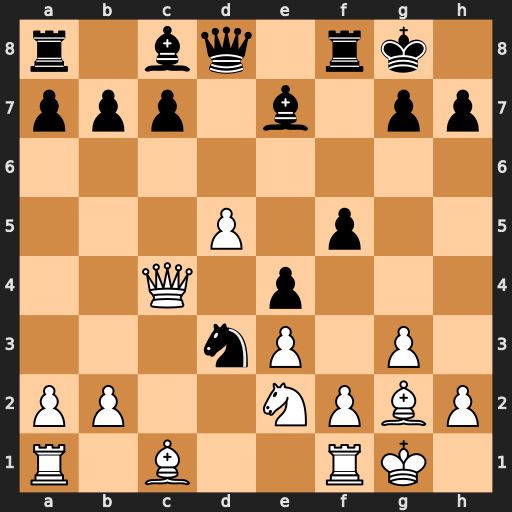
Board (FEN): r1bq1rk1/ppp1b1pp/8/3P1p2/2Q1p3/3nP1P1/PP2NPBP/R1B2RK1
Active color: w
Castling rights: -
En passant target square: -
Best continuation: d6+ Rf7 dxe7